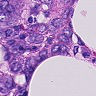
Metastatic tissue present: yes